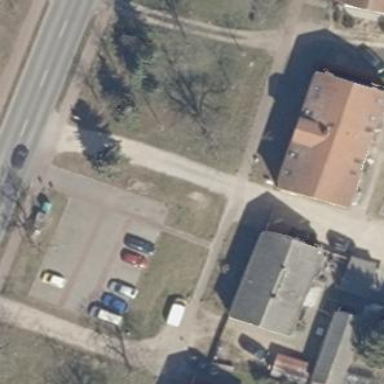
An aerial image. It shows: Parking area with paving stones surface.